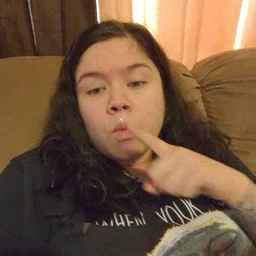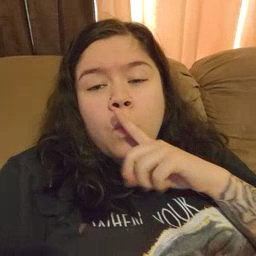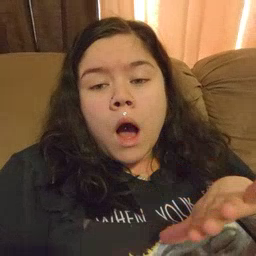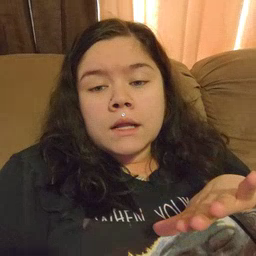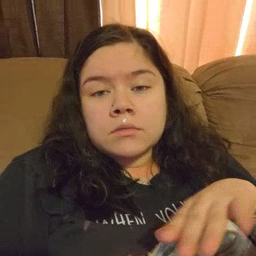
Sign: quiet